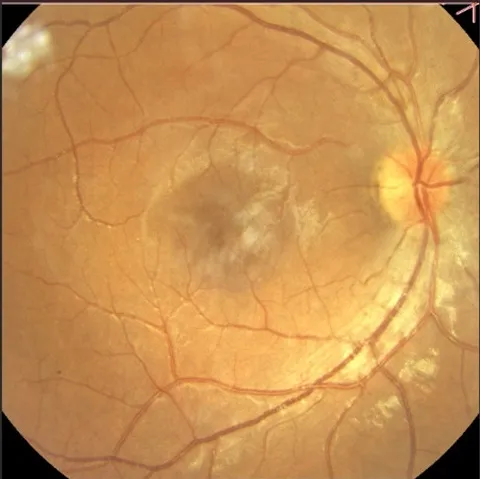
Fundus right eye.
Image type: ophthalmic_imaging (fundus_photograph)